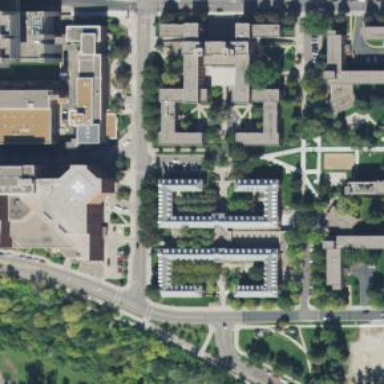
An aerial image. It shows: Dormitory building.